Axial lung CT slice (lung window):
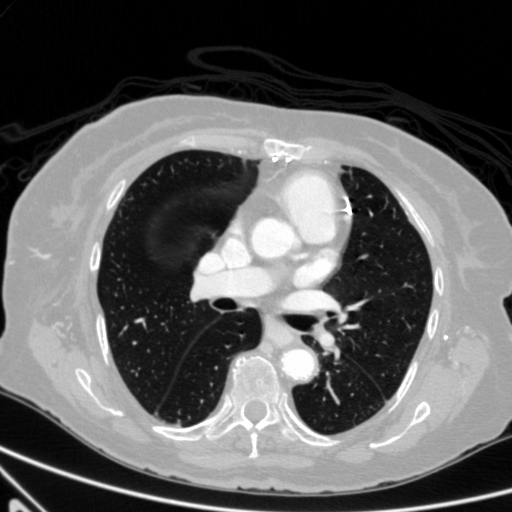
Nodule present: no